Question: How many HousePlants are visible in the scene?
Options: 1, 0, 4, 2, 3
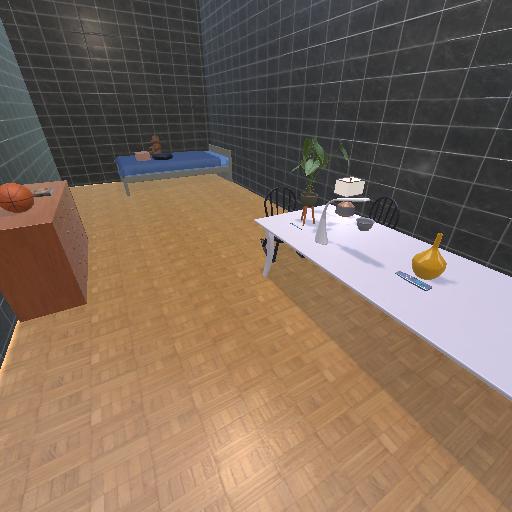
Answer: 1